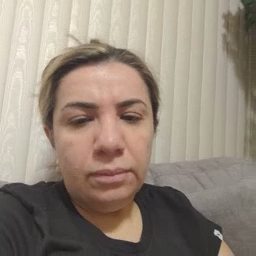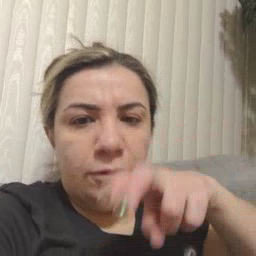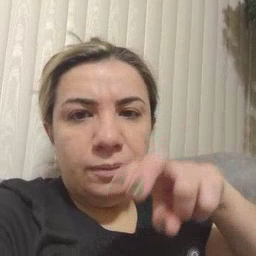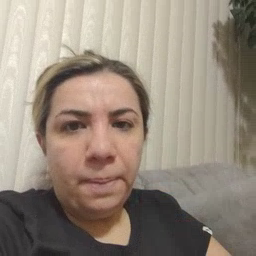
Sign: chair